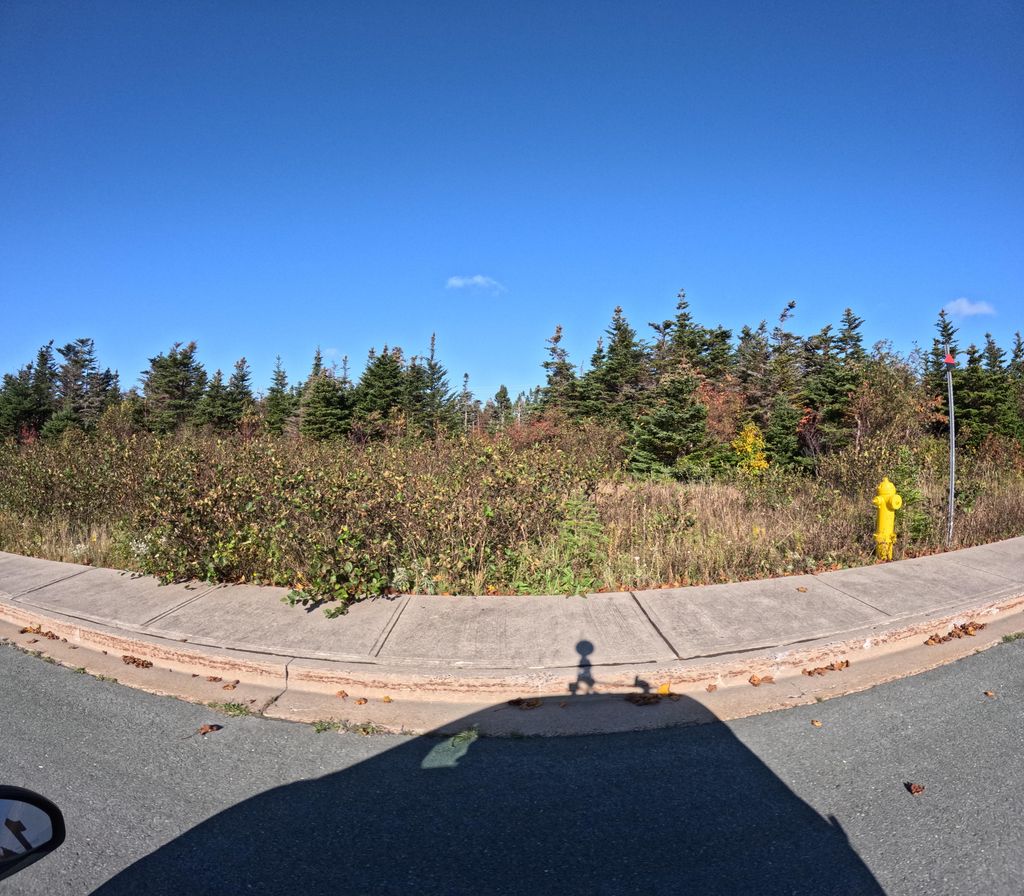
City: st_johns